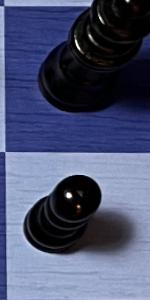
Label: Pawn_Black